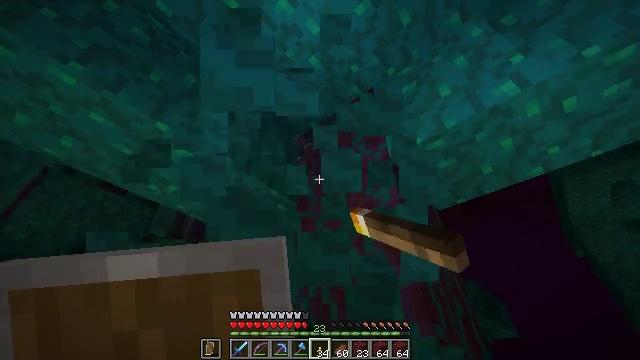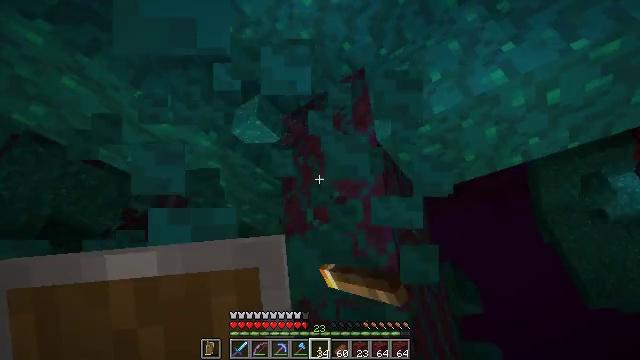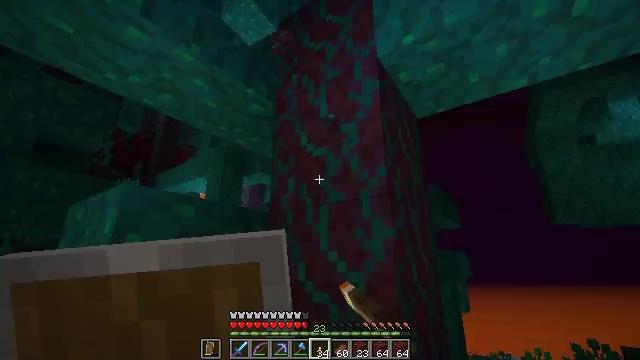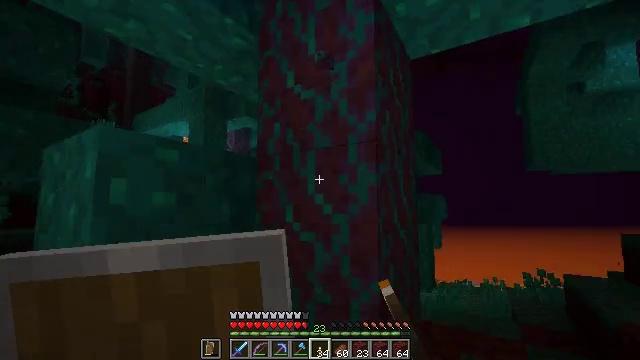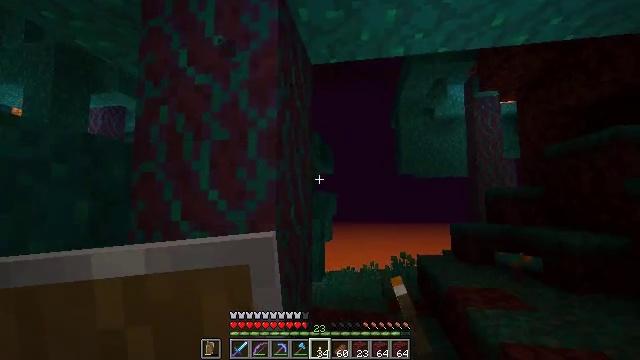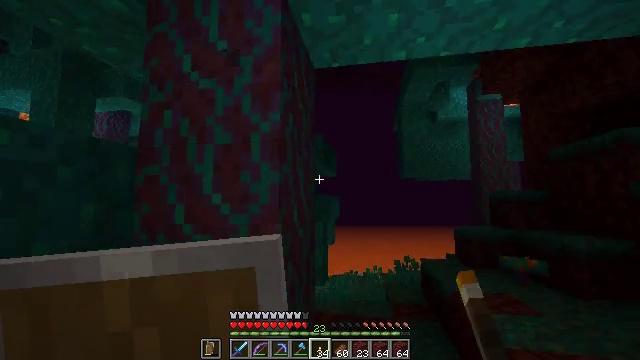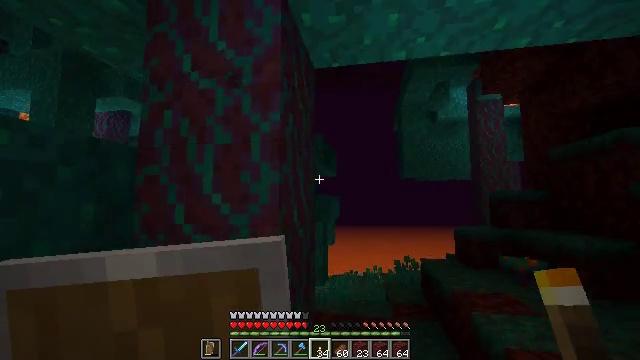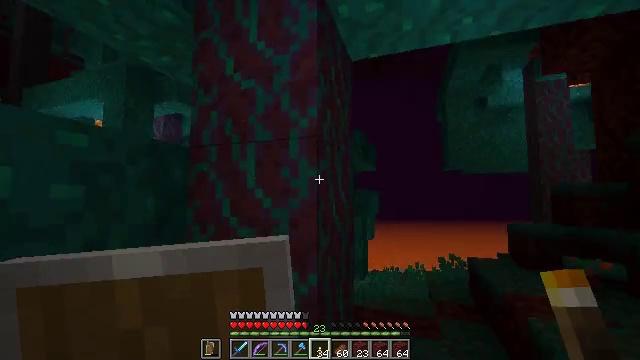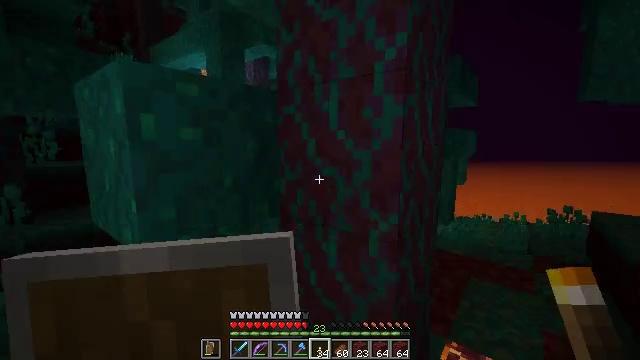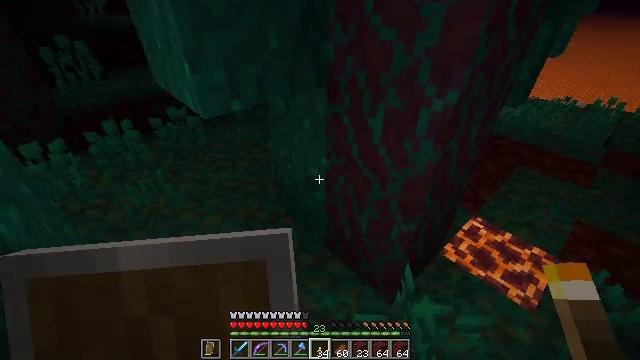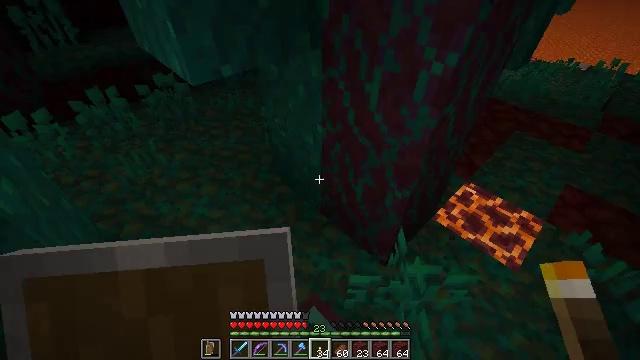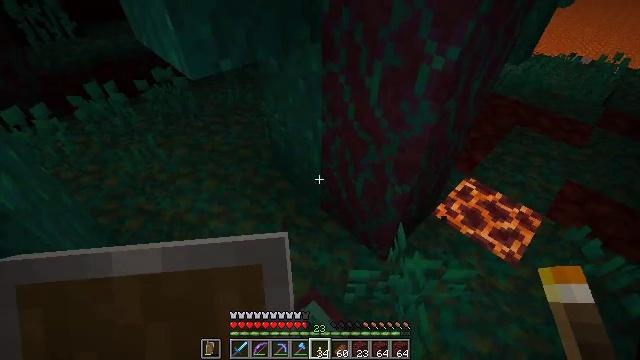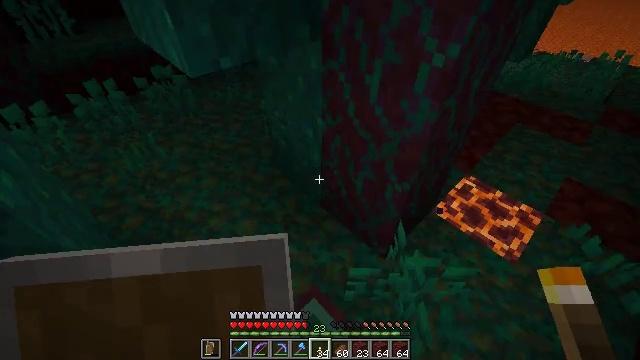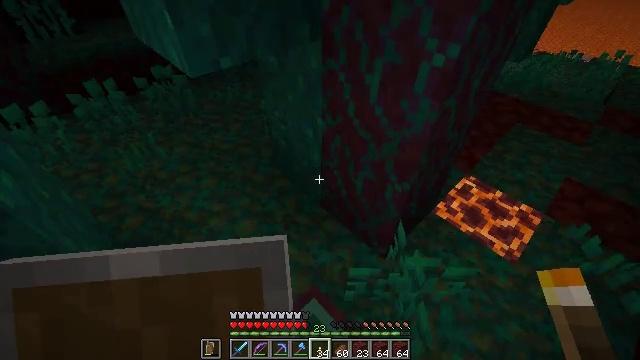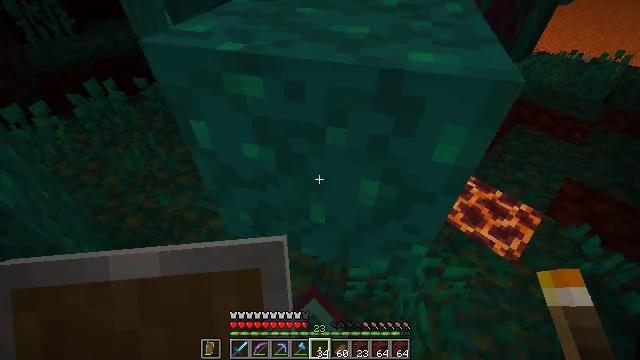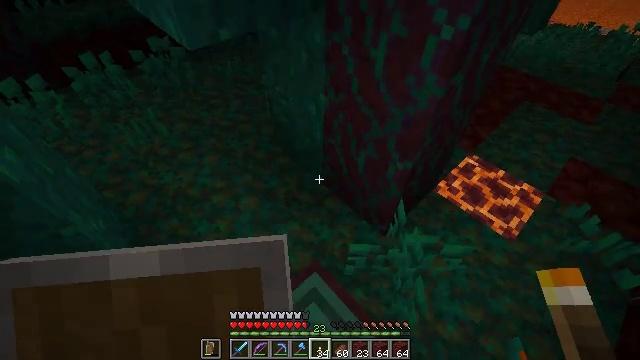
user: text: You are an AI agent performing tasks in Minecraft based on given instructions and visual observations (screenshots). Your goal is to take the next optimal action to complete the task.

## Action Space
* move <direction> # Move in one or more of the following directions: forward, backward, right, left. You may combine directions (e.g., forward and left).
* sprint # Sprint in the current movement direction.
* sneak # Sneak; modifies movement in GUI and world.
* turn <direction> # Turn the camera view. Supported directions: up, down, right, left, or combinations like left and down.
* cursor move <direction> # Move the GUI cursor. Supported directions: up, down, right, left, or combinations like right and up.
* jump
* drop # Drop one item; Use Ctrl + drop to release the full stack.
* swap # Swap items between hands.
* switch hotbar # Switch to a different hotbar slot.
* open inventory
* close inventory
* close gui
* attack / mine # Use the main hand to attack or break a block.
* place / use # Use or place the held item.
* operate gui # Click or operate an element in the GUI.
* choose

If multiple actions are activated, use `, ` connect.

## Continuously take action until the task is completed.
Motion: motion action
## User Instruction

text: Gather warped stem with an axe.
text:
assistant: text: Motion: turn right and down, attack / mine
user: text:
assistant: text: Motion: turn right and down
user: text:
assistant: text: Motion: turn right and down
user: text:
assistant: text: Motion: turn right
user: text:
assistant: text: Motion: no_op
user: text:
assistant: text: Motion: no_op
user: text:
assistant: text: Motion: turn left and down
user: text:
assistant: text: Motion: turn left and down
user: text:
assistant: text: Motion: turn left and down
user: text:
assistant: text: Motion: turn right and down
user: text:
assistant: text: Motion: turn down
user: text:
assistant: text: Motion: no_op
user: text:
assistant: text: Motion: no_op
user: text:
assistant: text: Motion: no_op
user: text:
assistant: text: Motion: turn down
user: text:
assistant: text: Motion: turn down
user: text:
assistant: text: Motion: turn left and down
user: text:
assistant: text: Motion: no_op
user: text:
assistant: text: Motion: no_op
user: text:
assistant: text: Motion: move forward, turn up
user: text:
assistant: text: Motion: move forward, turn right and up
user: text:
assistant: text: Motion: move forward, turn right and up
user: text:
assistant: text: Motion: move forward, turn right and up
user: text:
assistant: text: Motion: turn right and up
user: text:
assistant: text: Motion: turn right and up
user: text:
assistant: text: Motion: turn right and down
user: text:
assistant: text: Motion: turn right and down
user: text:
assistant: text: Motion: no_op
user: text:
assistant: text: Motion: no_op
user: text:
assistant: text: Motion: turn right and down